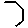
Label: hexagon